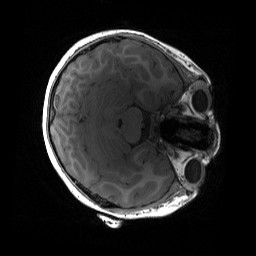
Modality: T1w
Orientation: axial
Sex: female
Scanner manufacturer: siemens
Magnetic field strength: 3 T
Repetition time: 1.9 s
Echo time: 0.00243 s